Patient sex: M
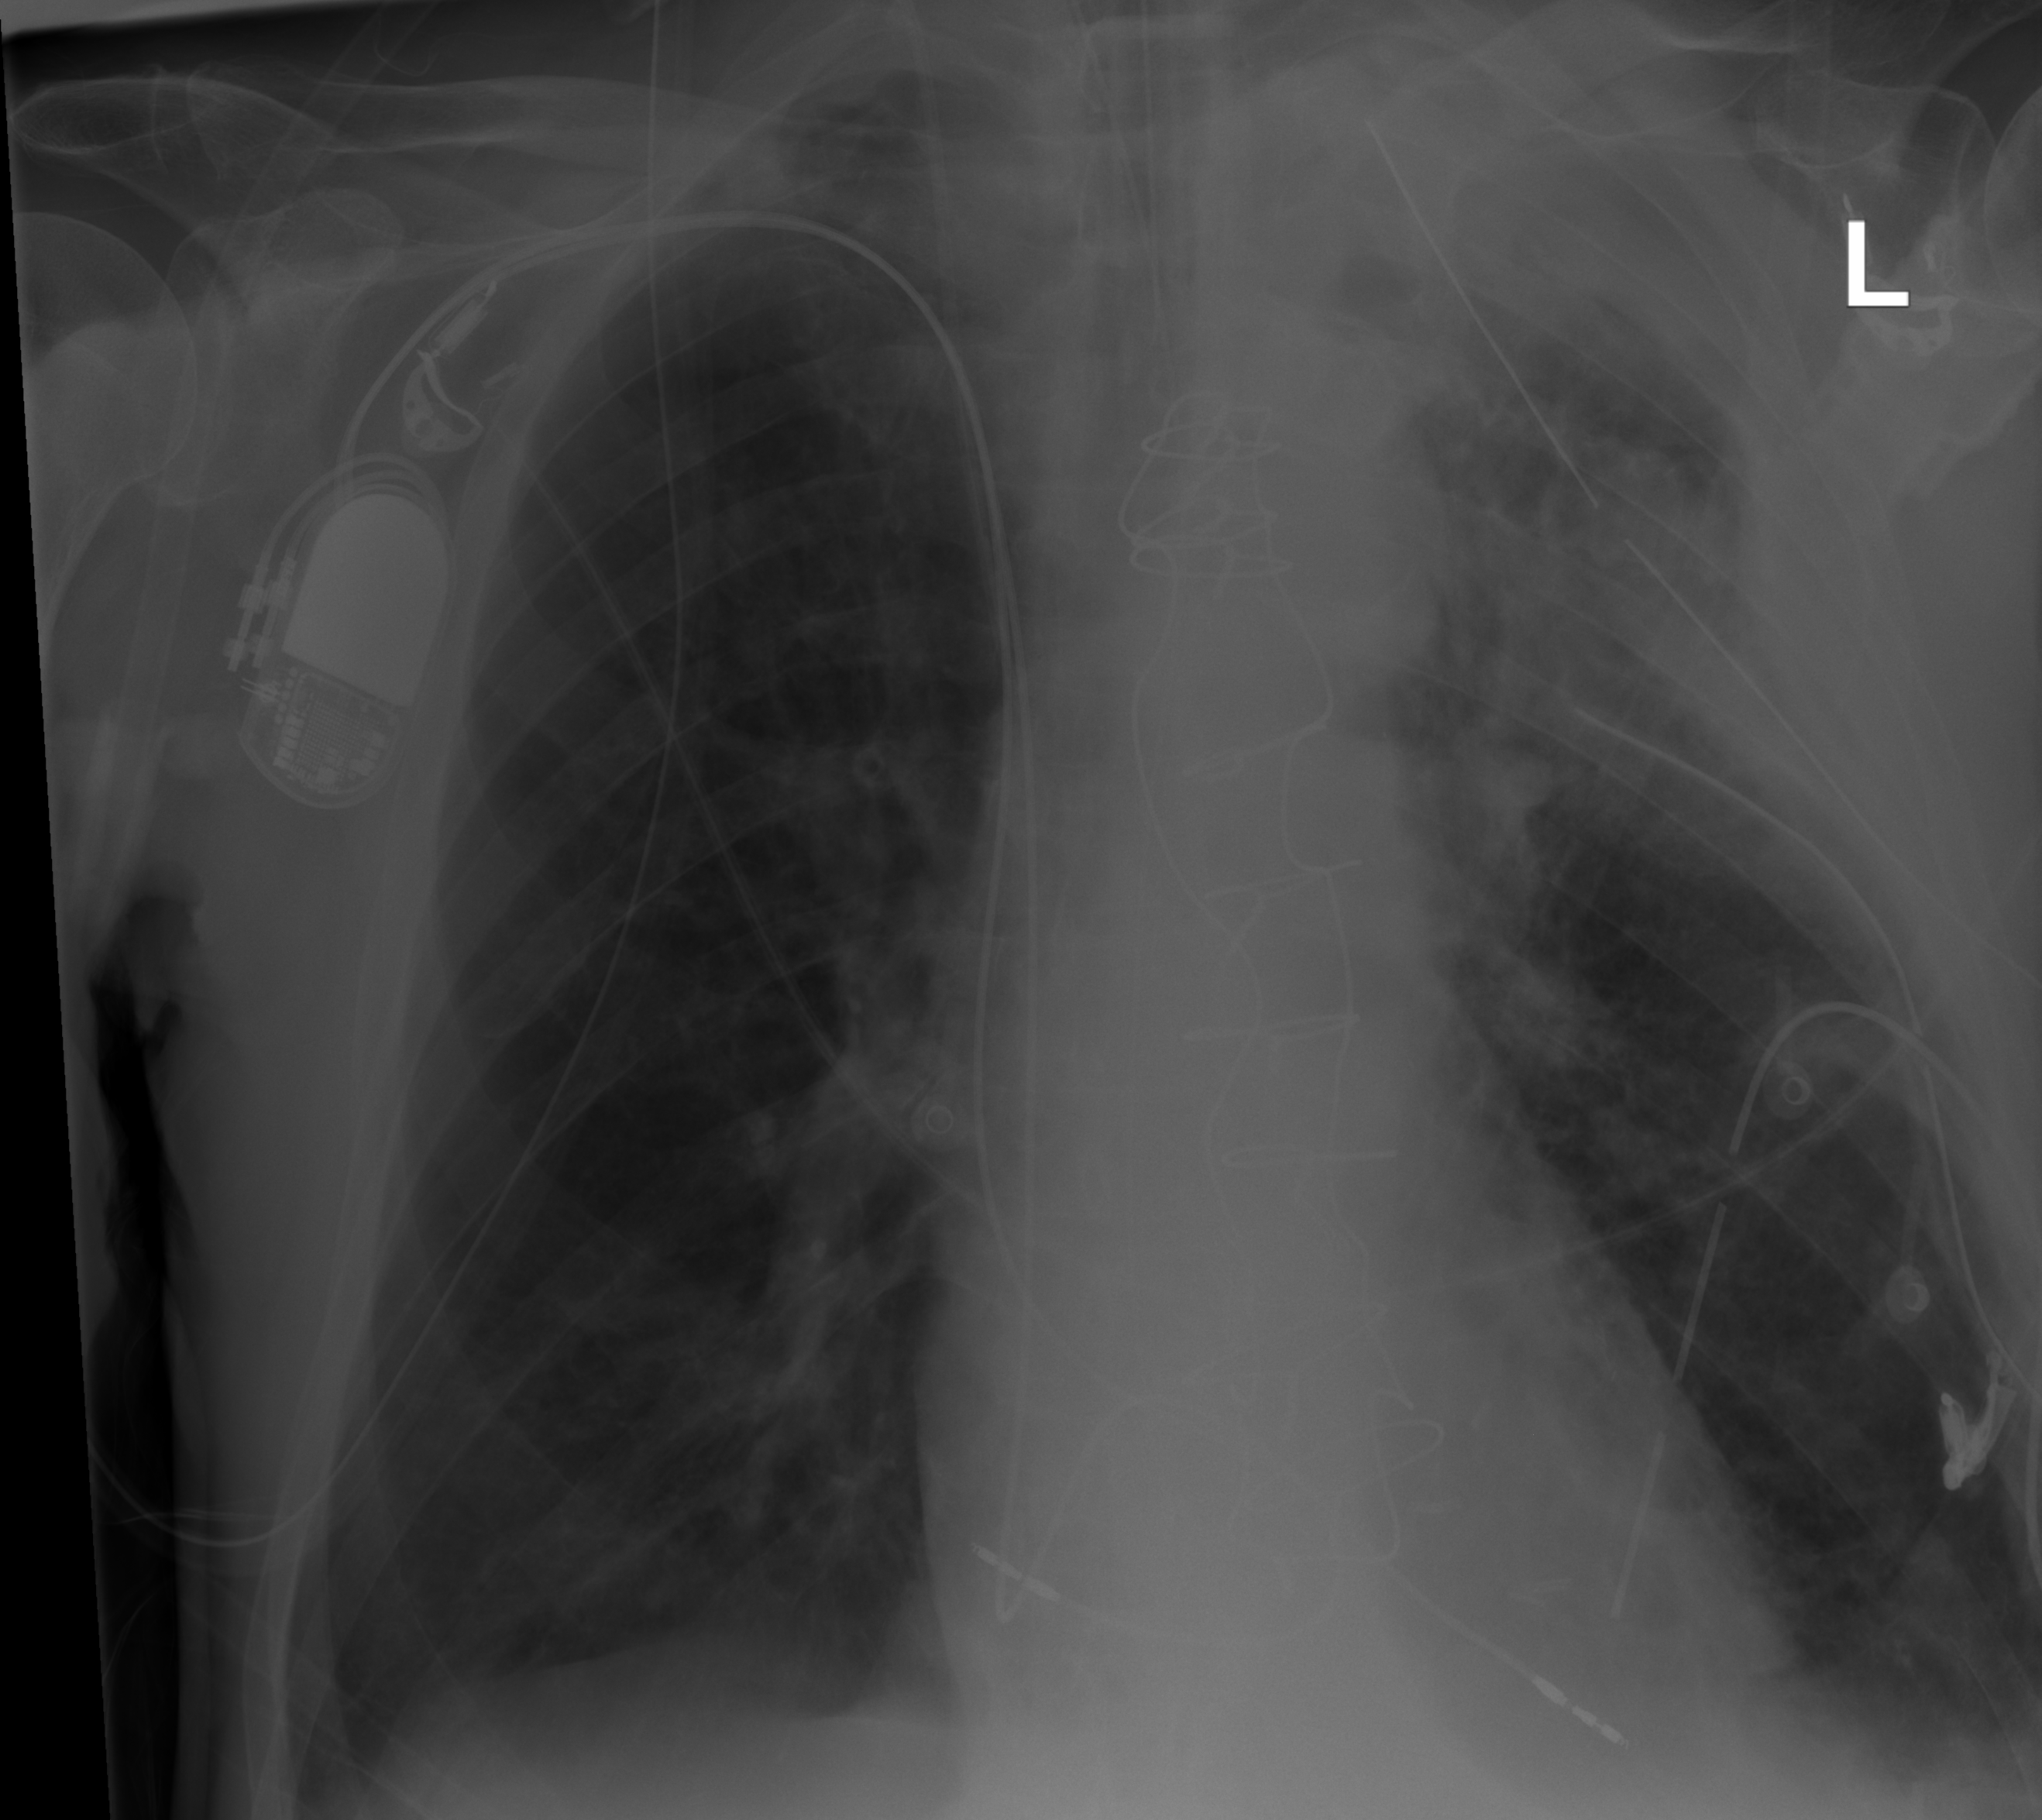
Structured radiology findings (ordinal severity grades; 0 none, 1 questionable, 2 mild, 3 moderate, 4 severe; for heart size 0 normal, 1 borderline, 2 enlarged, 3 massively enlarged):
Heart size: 1
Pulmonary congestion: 0
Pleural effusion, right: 0
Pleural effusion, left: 2
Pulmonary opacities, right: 0
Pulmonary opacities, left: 0
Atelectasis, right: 0
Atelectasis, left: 3